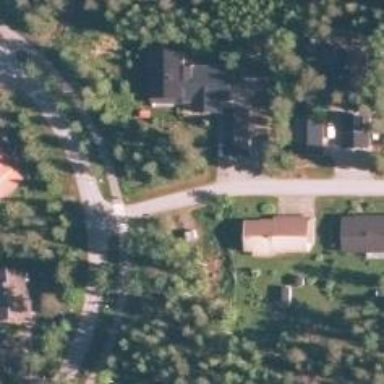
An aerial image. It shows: Living street.